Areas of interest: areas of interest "Business office"
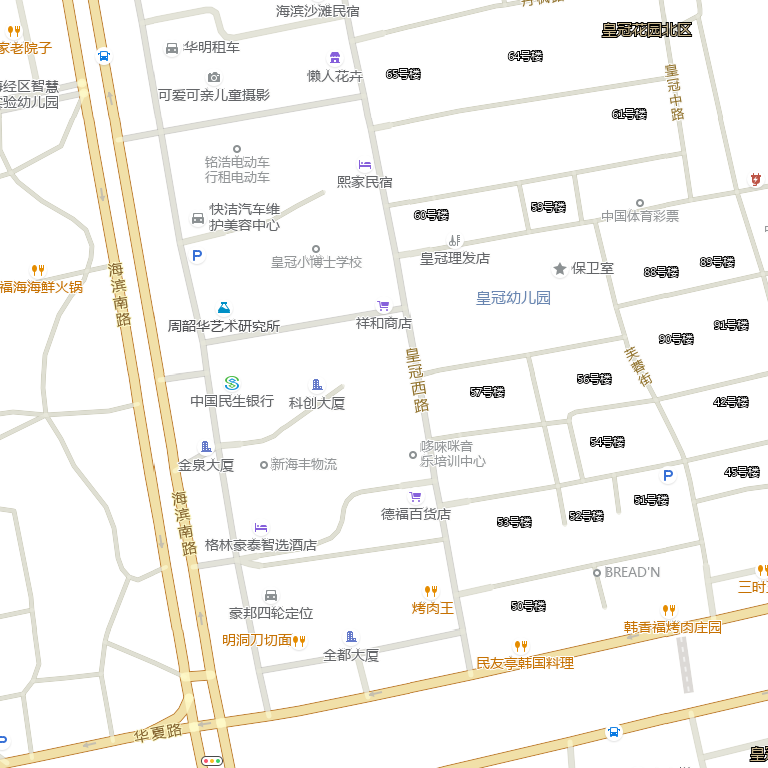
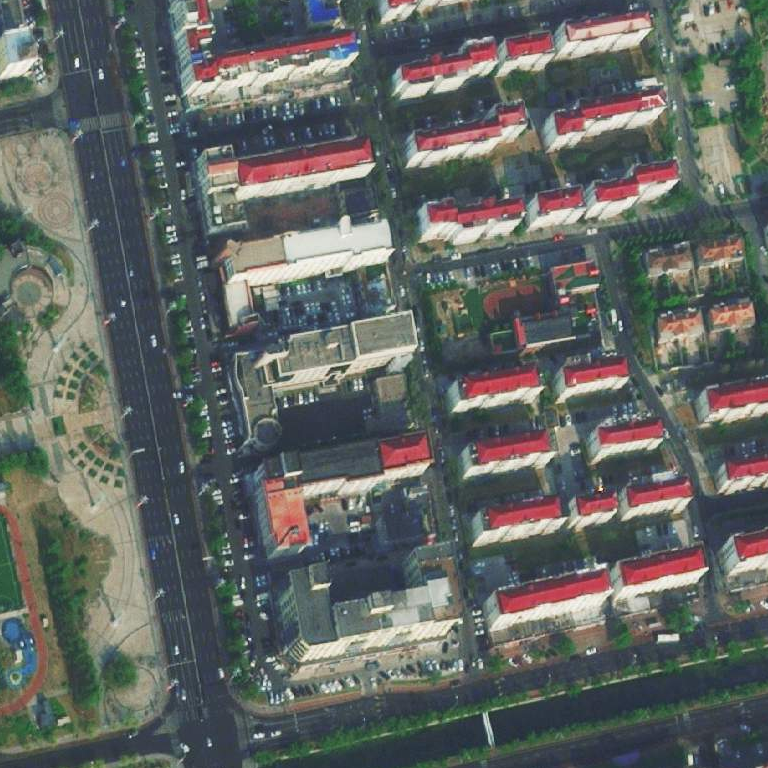